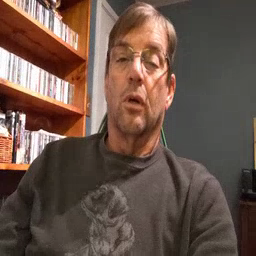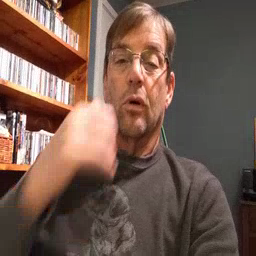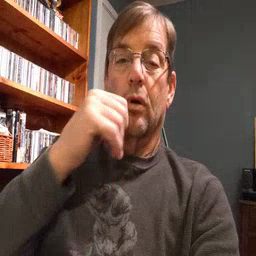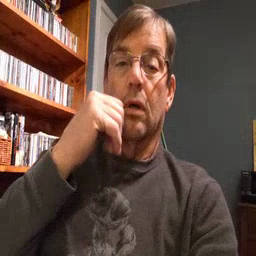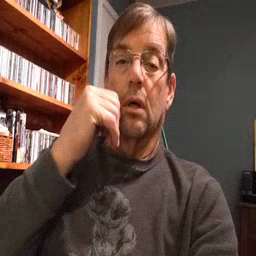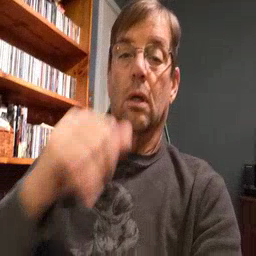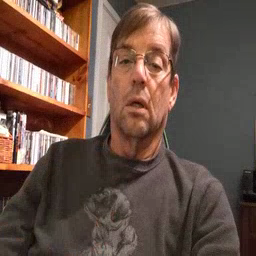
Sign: girl